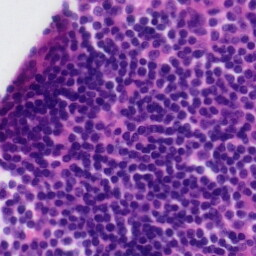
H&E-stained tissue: Tonsil